Question: This may seem like a very basic request. But my head is too fuzzy to figure out the correct way of doing this.
I have a multi-dimensional array of keywords. These are being split up into columns. I plan on limiting them to only 2 appearing in a column at a time. 5 columns total, each consisting of 2 keywords. This is what consists of a "page".
What I have below is wrong. The inner 'for' where I'm attempting to assign a page, is incorrect. The outer 'for' does what I need (limits the data to just 2 words/column).
'''
for (i; i < keywordData.length; i++) {
nkeywordData[i] = keywordData[i].splice(start,limit);
for (var k=0; k < nkeywordData.length; k++){
pages[k] = nkeywordData;
}
}
'''
Sample Data:
'''
$rootScope.keywordData = [
["column1","test1","test1","tea","party", "water bottle"],
["column2","test2","test2","test2 test2"],
["column3","test3","t3","longer test3 "],
["column4","test4","testing4 tesf asdfsdf"],
["column8","test5","test5 asdfsdfasdfasdfasa asda asdfsas"]
];
'''
I have other functions in place that handle putting things into columns, etc. Just can't get pages to work.
: 3 pages, last page will only have 'party, water bottle' in the array, as it is the longest. The other arrays will be empty.
This is what the first "page" would look like. Then as I click "show more" the next "page" would be appended below it.

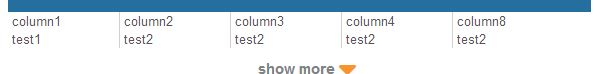
Answer: This will give you an array 'pages' as you described. Let me know if I missed something.
'''
var idxPage;
for (var i=0; i < keywordData.length; i++) {
column = keywordData[i];
for(var k=0; k < column.length; k++){
idxPage = Math.floor(k / limit);
if (!pages[idxPage]){
pages[idxPage] = [];
}
if (!pages[idxPage][i]){
pages[idxPage][i] = [];
}
pages[idxPage][i].push(column[k]);
}
}
alert(pages[0][0]); // ["column1", "test1"]
alert(pages[0][1]); // ["column2", "test2"]
alert(pages[1][0]); // ["test1", "tea"]
alert(pages[1][1]); // ["test2", "test2 test2"]
alert(pages[2][0]); // ["party", "water bottle"]
alert(pages[2][1]); // undefined
'''
Here is a <URL>